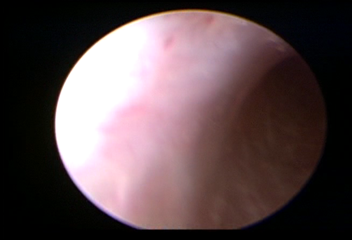
Modality: WLC
Class: Normal mucosa
Bladder cancer association: No